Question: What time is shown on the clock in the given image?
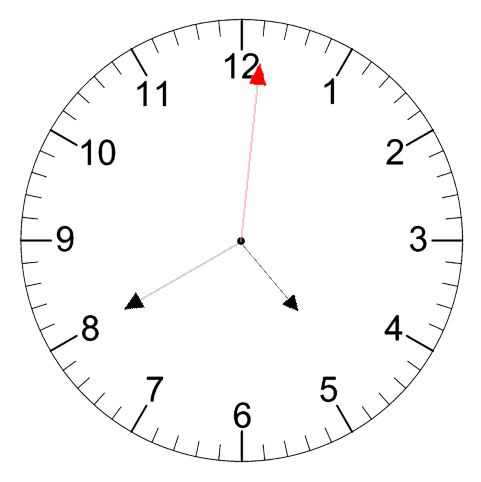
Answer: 04:40:01